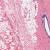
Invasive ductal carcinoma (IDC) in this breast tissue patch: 0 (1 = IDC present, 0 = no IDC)